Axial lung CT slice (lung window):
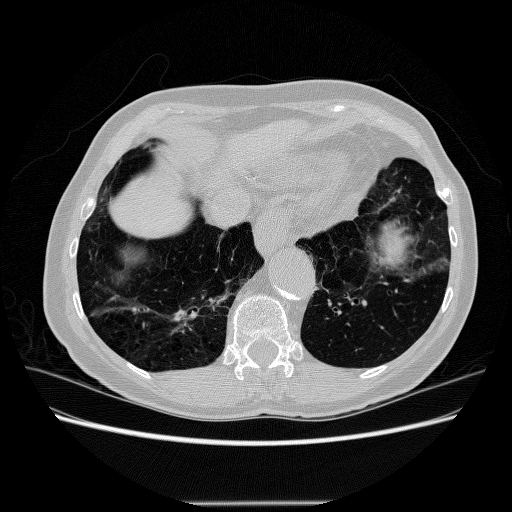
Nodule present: no